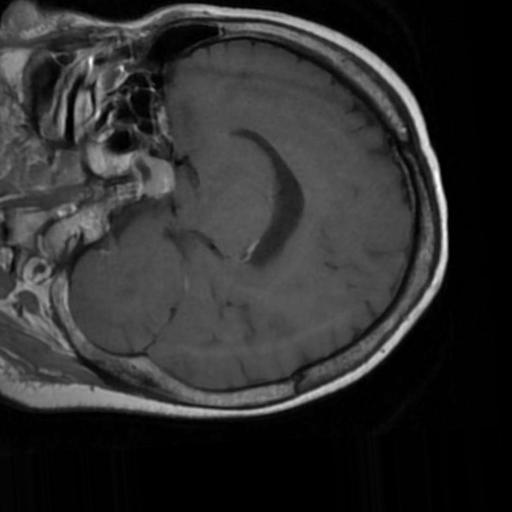
Label: brain_tumor